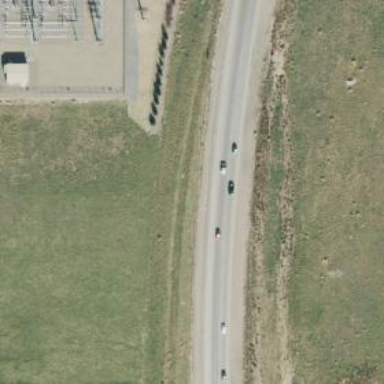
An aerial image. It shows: This image shows trunk highway that functions as expressway.